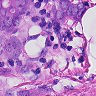
Metastatic tissue present: yes